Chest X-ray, AP view. Patient: 42 years old, sex M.
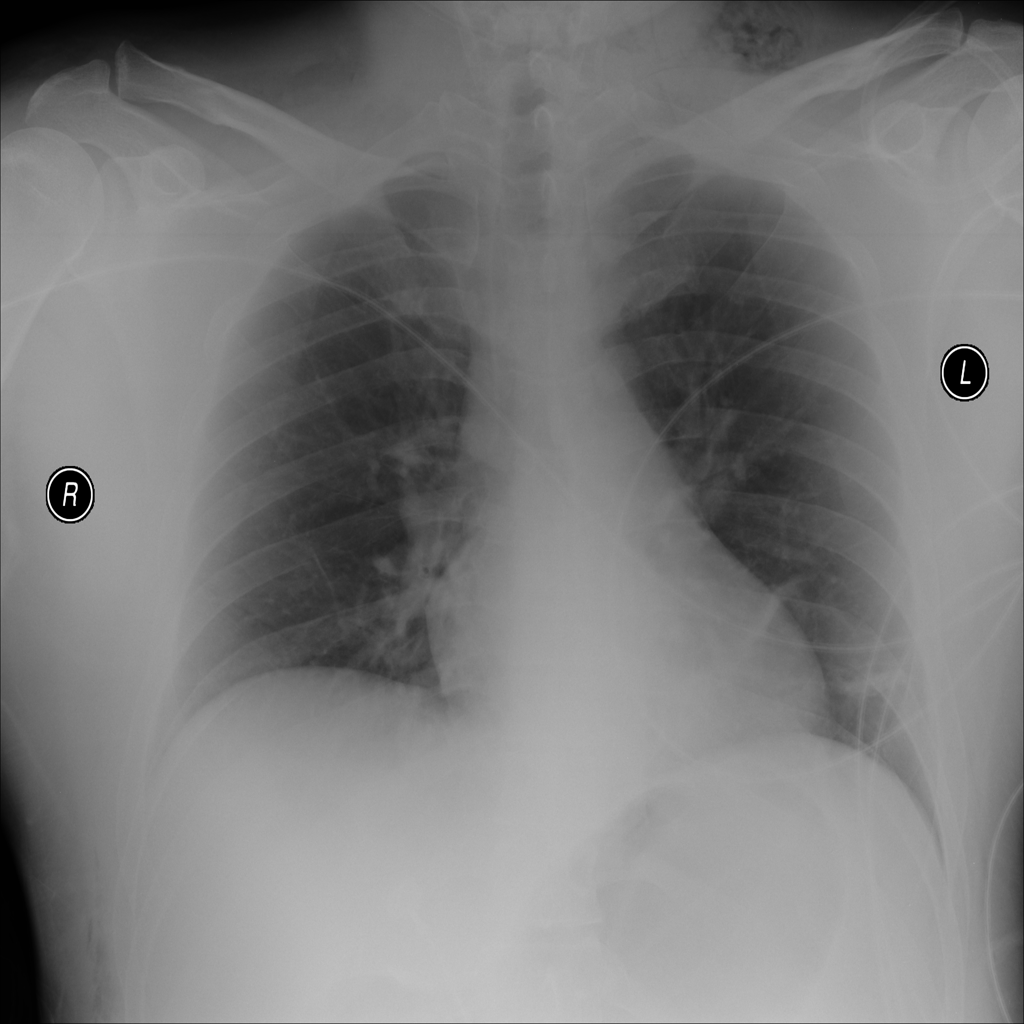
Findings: Edema, Emphysema